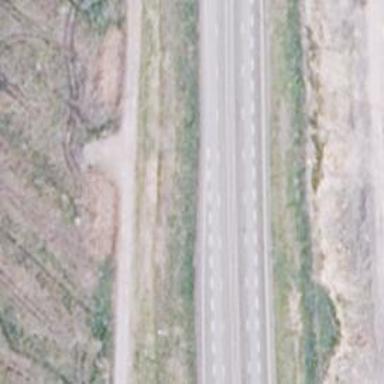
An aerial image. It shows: Asphalt road designated as trunk highway.